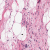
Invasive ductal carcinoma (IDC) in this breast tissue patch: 0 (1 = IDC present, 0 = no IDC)